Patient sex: M
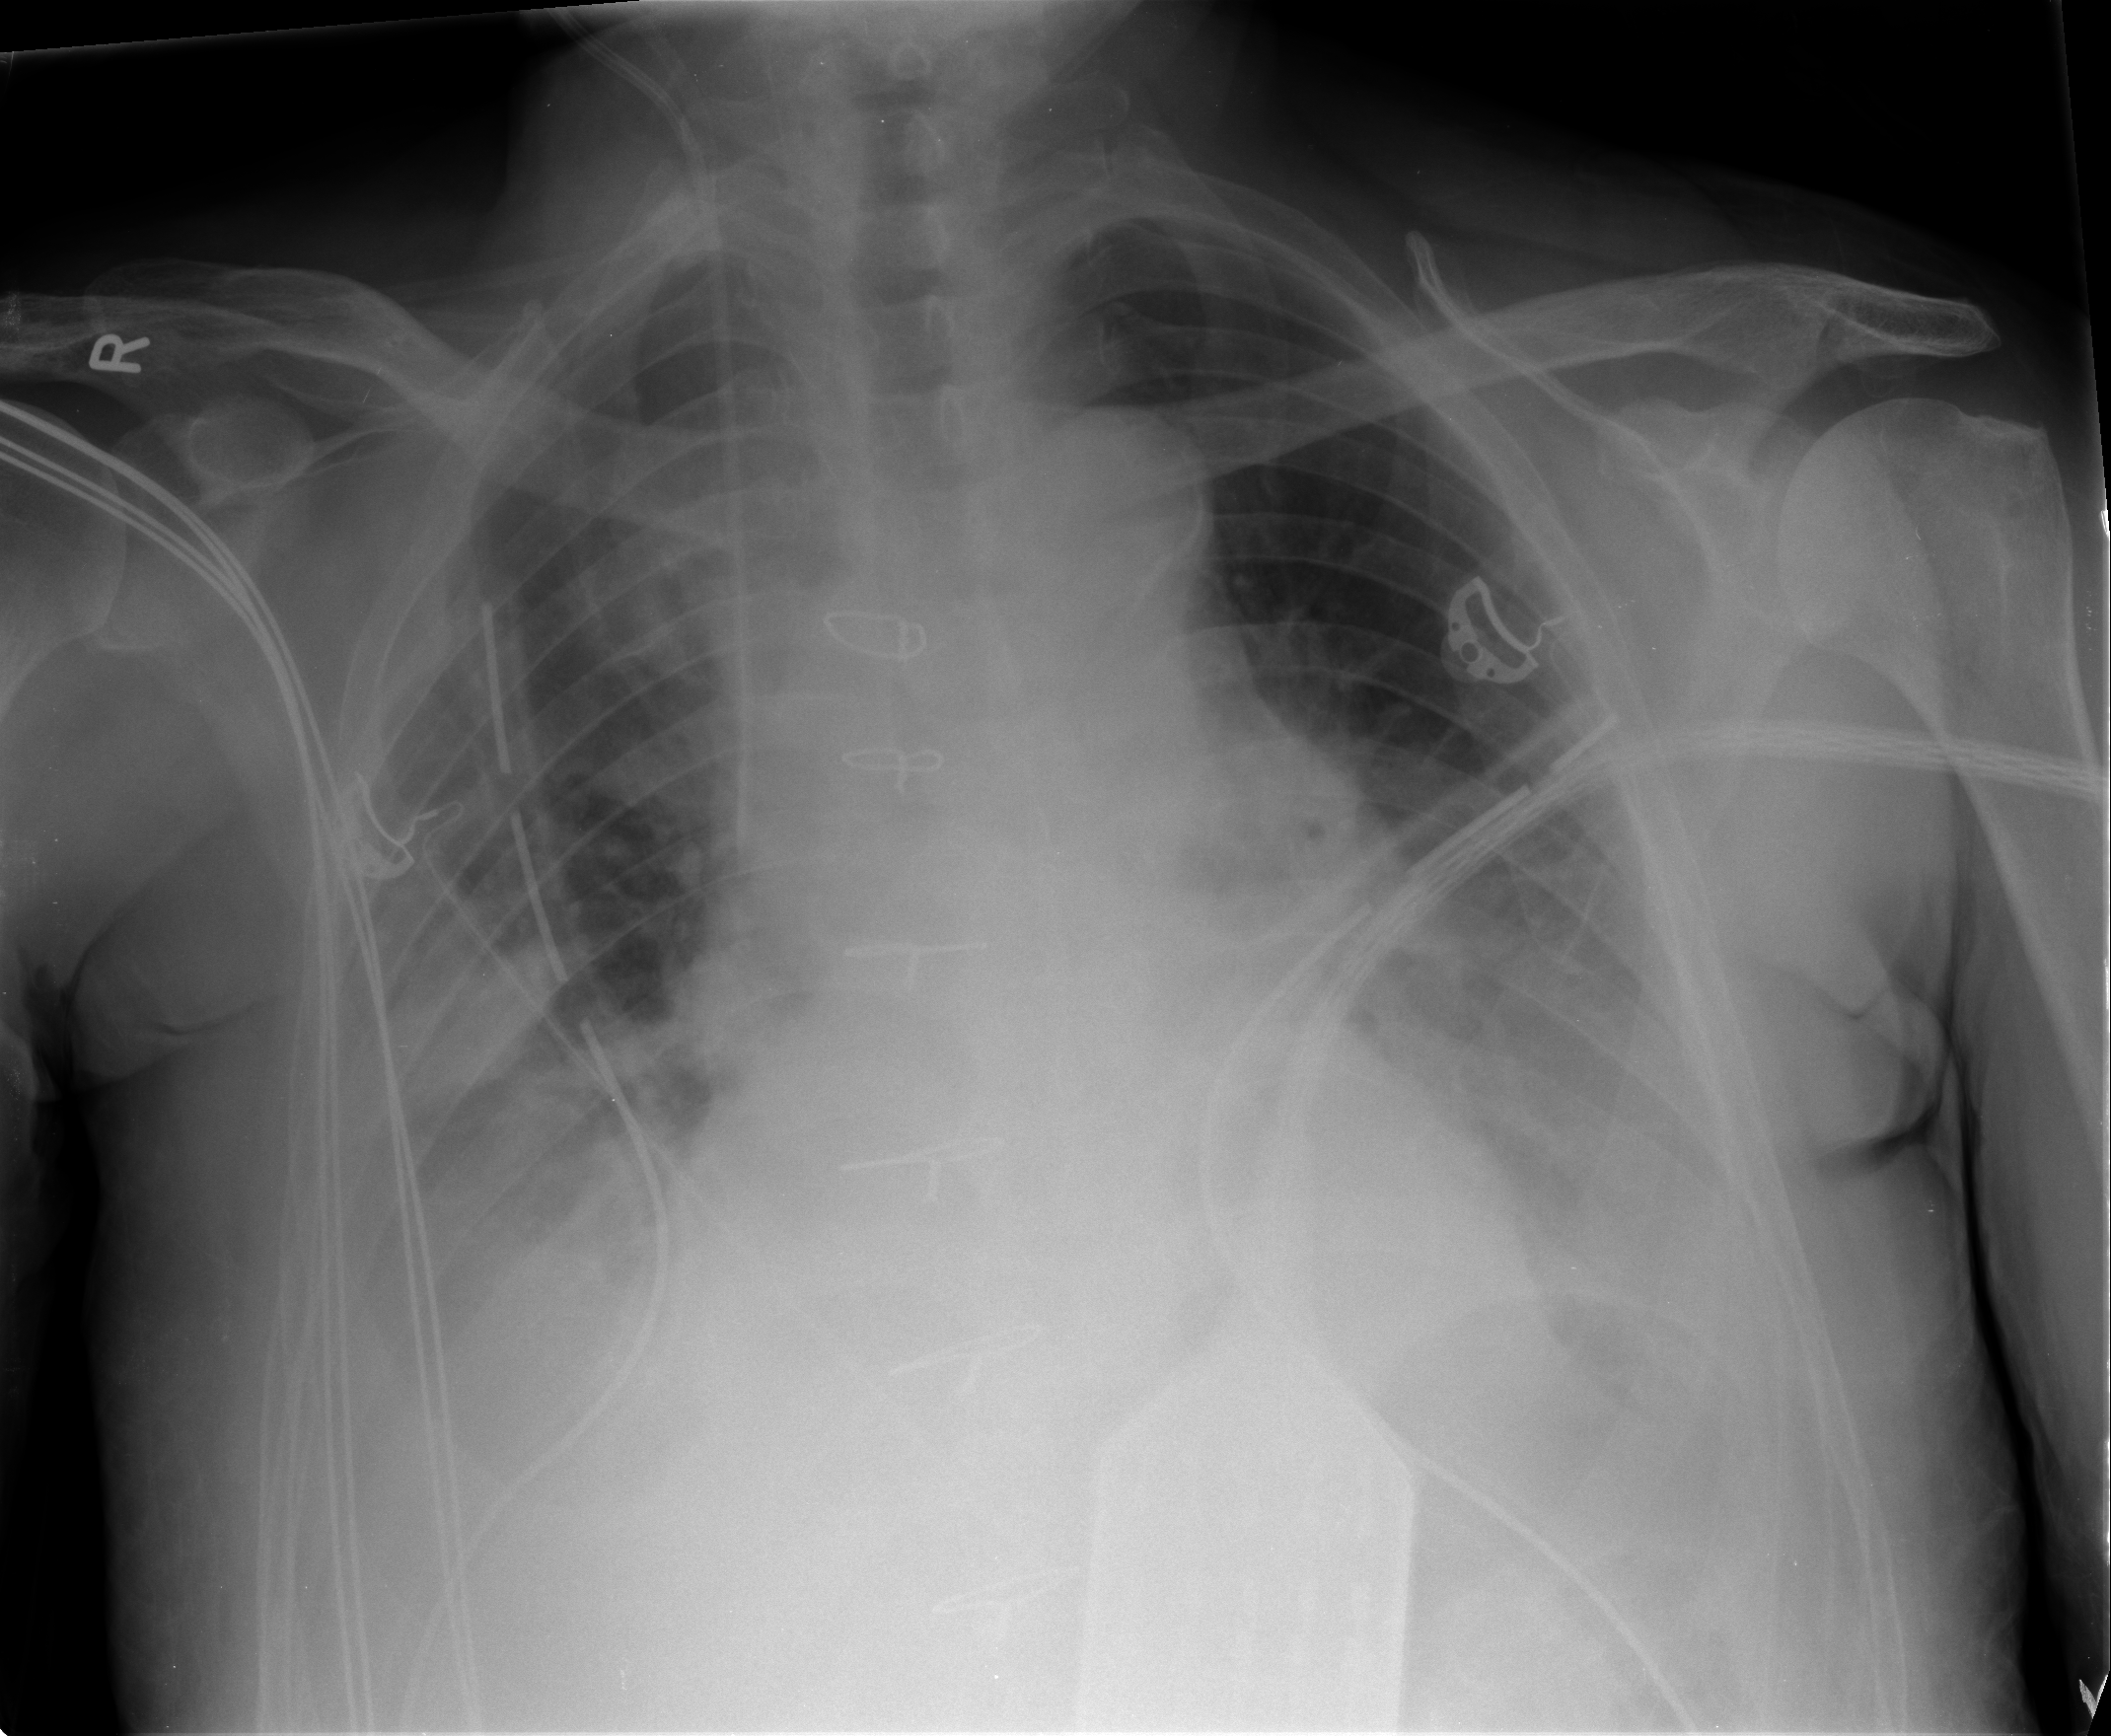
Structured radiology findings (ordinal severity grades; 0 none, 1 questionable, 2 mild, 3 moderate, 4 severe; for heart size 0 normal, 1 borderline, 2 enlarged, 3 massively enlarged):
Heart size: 2
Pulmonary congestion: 1
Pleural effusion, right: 2
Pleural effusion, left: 2
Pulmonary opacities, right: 1
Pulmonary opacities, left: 0
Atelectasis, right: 2
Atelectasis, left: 2